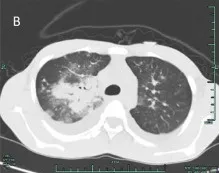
Clinical photos. (B) CT of pulmonary Talaromyces marneffei infection.
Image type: radiology (ct)